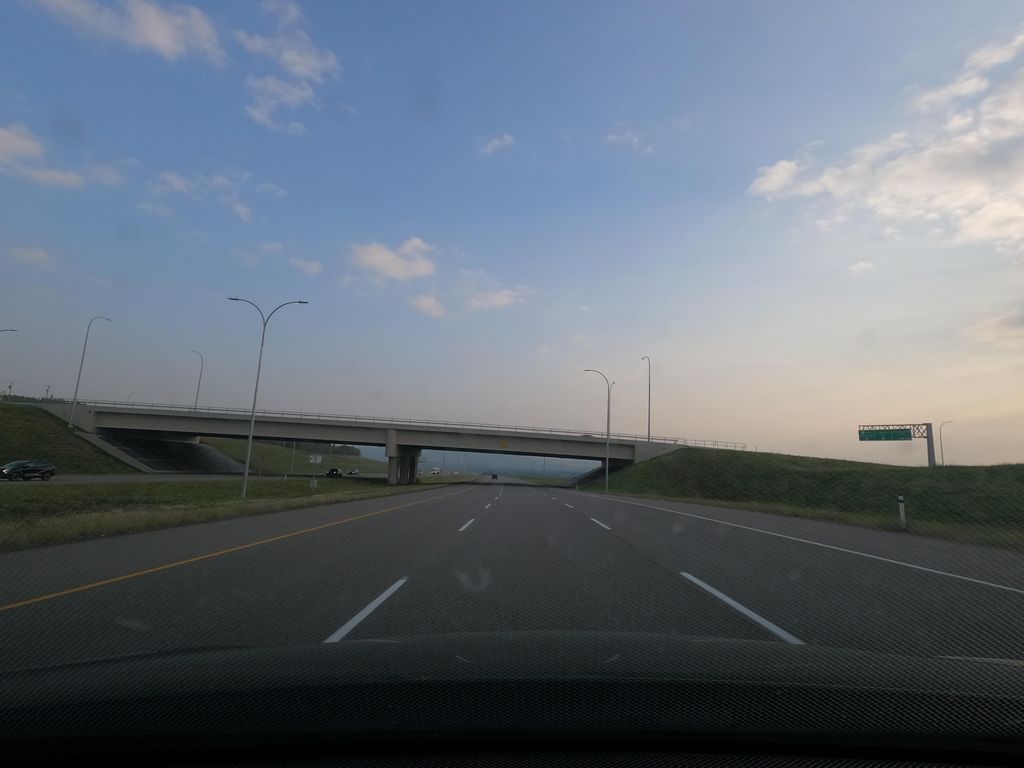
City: calgary